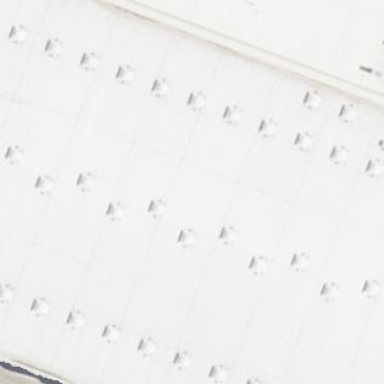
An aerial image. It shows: Industrial building.